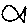
Label: fish